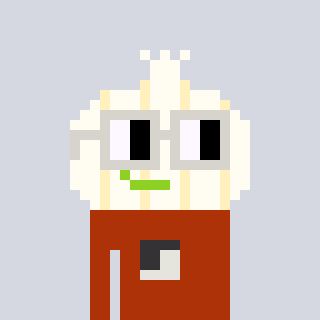
a pixel art character with square light gray glasses, a garlic-shaped head and a hotbrown-colored body on a cool background